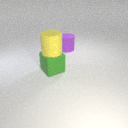
large purple rubber cylinder to the right of large green rubber cube